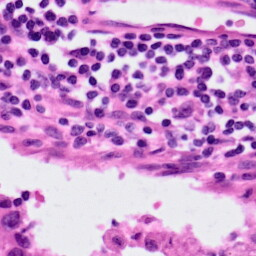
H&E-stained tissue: Lung